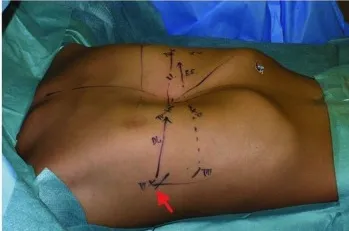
Intraoperative view of the same patient shown in Fig 1. (a) Intraoperative design. The dissector passed through from the same skin incision where the Nuss bar was to be inserted.
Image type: medical_photograph (other_medical_photograph)